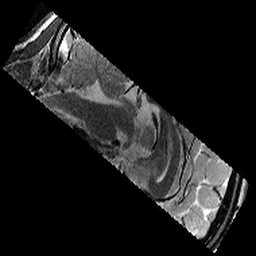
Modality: T2w
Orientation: sagittal
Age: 12
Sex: male
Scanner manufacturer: siemens
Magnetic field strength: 3 T
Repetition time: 7.7 s
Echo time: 0.067 s